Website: apple
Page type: customer-info-address
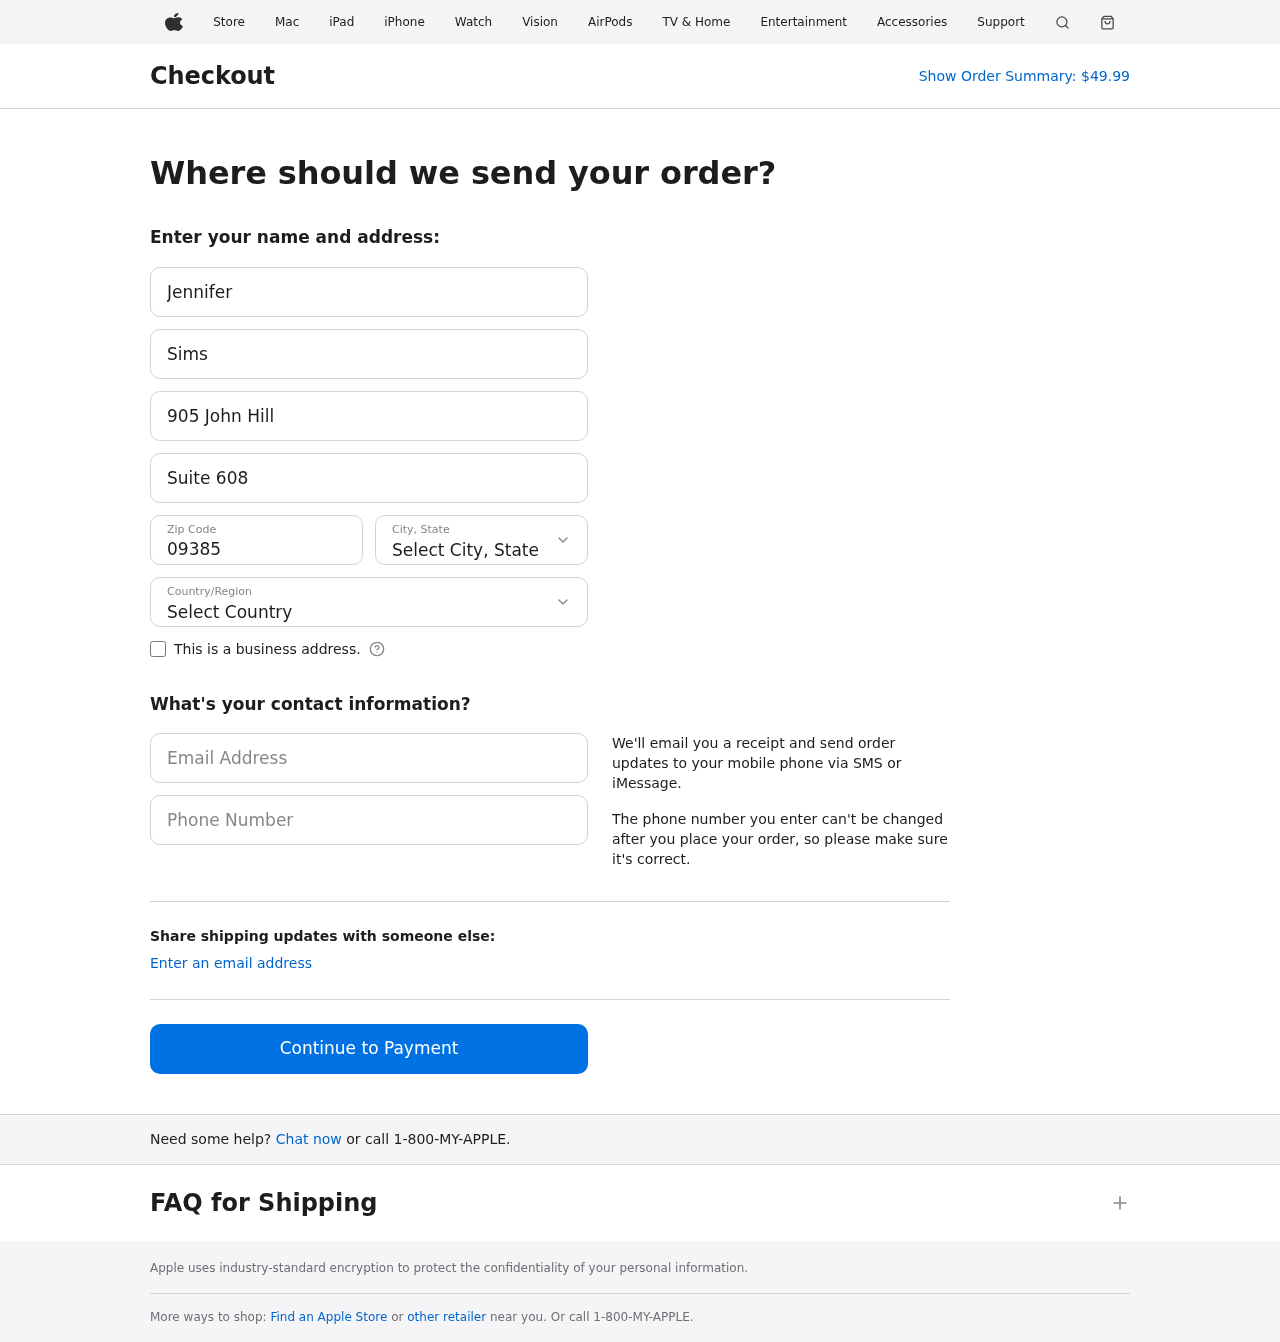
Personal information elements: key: PII_CITY_STATE
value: Port Jenniferton, MD
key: PII_COUNTRY
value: United States
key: PII_EMAIL
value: jsims@hotmail.com
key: PII_FIRSTNAME
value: Jennifer
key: PII_LASTNAME
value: Sims
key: PII_PHONE
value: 3073160677
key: PII_POSTCODE
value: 09385
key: PII_STREET
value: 905 John Hill
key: PII_STREET2
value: Suite 608
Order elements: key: ORDER_TOTAL
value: $49.99